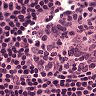
Metastatic tissue present: no